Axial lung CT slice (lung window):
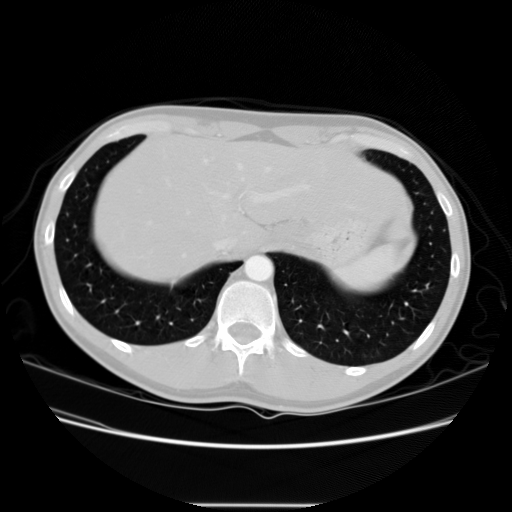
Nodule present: no